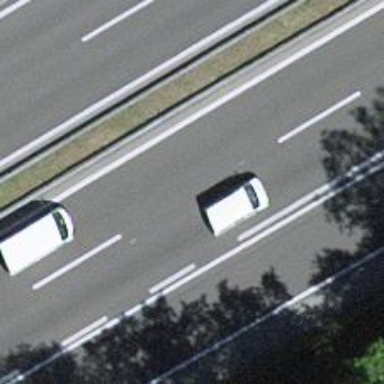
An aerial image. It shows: Asphalt motorway.